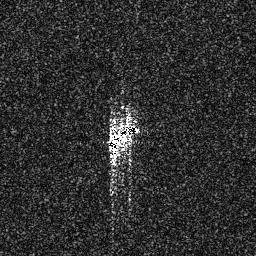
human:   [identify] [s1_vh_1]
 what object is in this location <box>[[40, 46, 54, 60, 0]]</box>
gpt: <ref>1 medium ship at the center</ref>